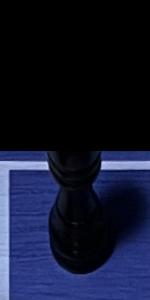
Label: Rook_Black